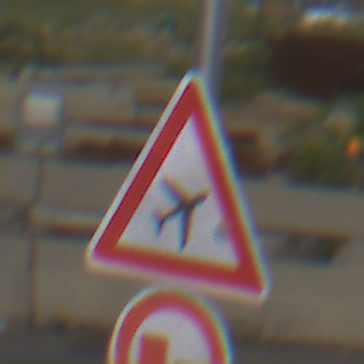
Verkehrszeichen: FlugbetriebLinks
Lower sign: UeberholverbotKraftfahrzeuge
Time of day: MorningAfternoon
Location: Outdoor (Suburban)
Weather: PartlyCloudy
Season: NotSpecified
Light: Natural